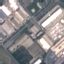
Land use / land cover: Industrial